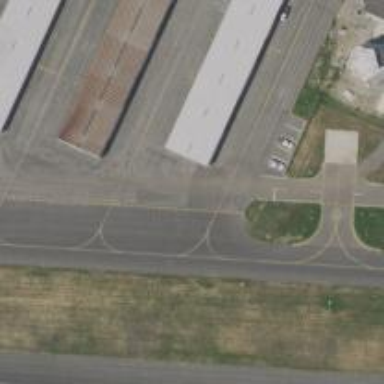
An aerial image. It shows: View of taxiway at the airport.